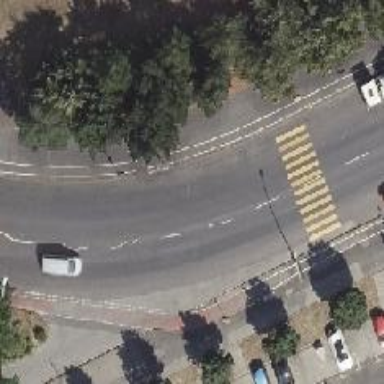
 there are tracks for cyclists on both sides of the road."